Question: I'm experiencing this weird behaviour once I initiate an application root controller with a UINavigationController
On first launch, there is an empty space between the navigationbar and first viewcontroller controller.
but the full content is displayed after I swtiched to another view and back to the first one.
Is something wrong with this?
'''
tab_bar_controller = RootViewController.alloc.initWithNibName(nil, bundle:nil)
@window.rootViewController = UINavigationController.alloc.initWithRootViewController(tab_bar_controller)
'''
Thanks for your help.

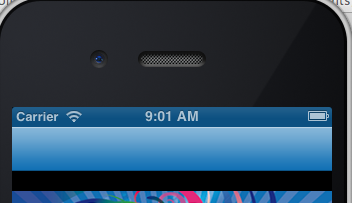
Answer: It is not considered "proper" to put a 'UITabBarController' inside a 'UINavigationController':
> <URL> ... rootViewController:
The view controller that resides at the bottom of the navigation stack.
This object .
The opposite - a UINavigationController as one of the UITabBarController child view controllers - allowed.
'''
nav_controller = RootViewController.alloc.initWithNibName(nil, bundle:nil)
@window.rootViewController = UITabBarController.alloc.init
@window.rootViewController.viewControllers = [nav_controller]
'''
Even if you did get this figured out, your app would ultimately be rejected.